Interaction volume radius: 5 \u00c5
Interaction volume height: 25 \u00c5
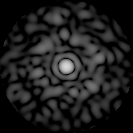
Disorder parameter: 0.8171